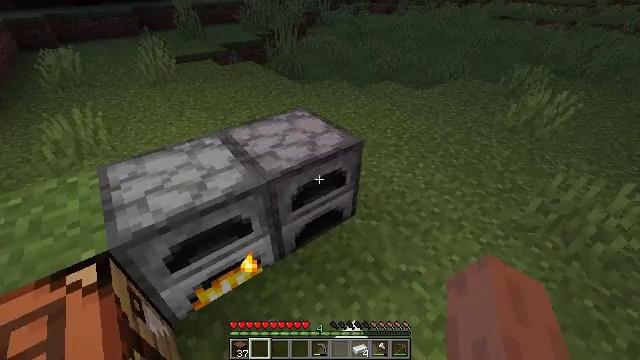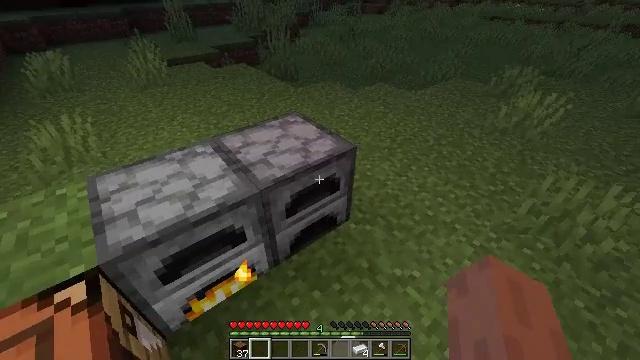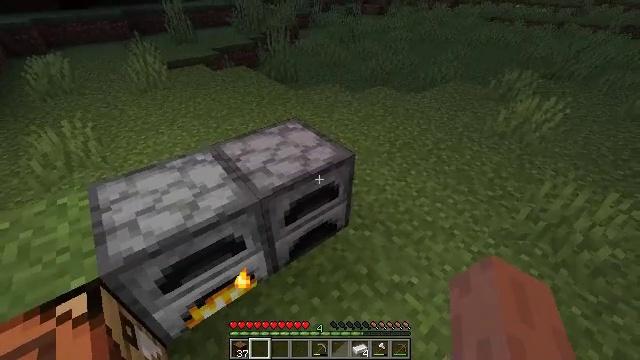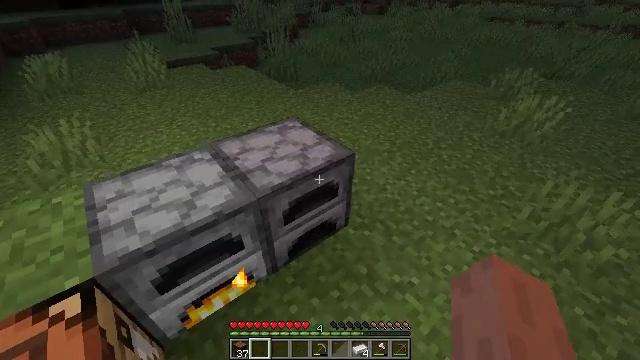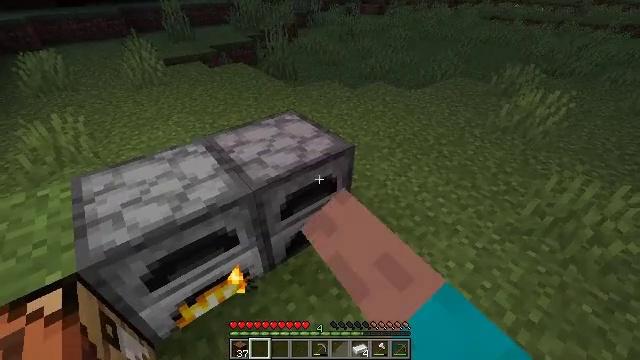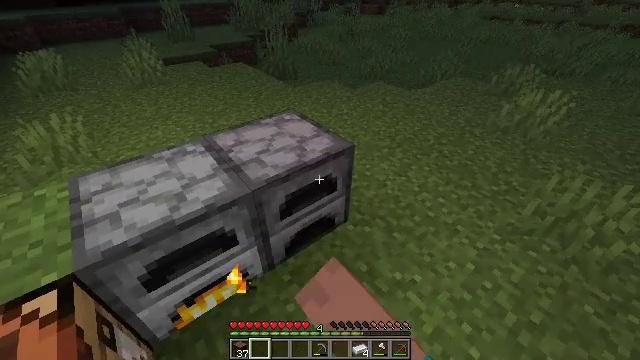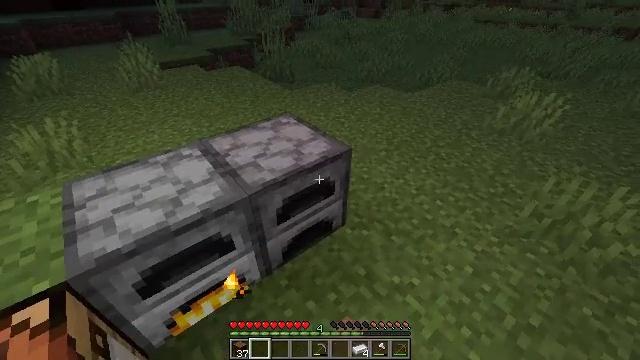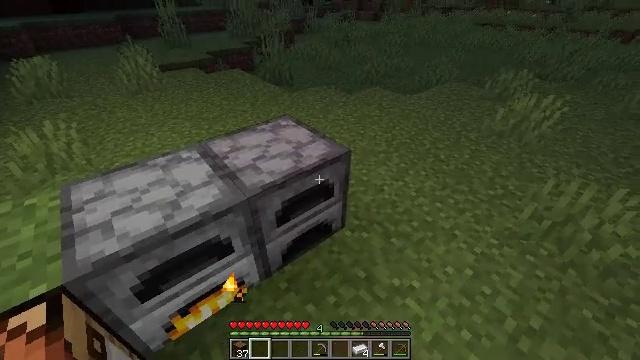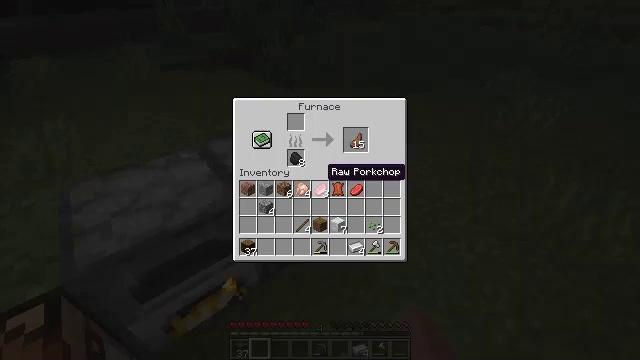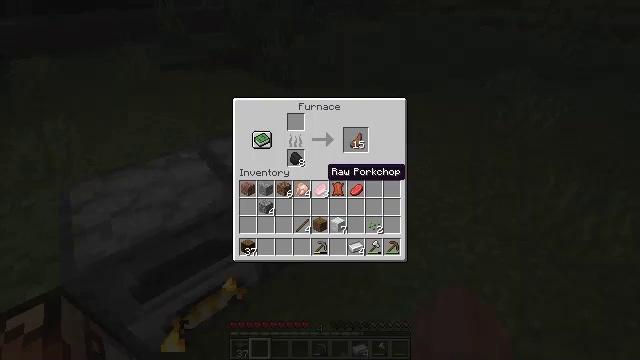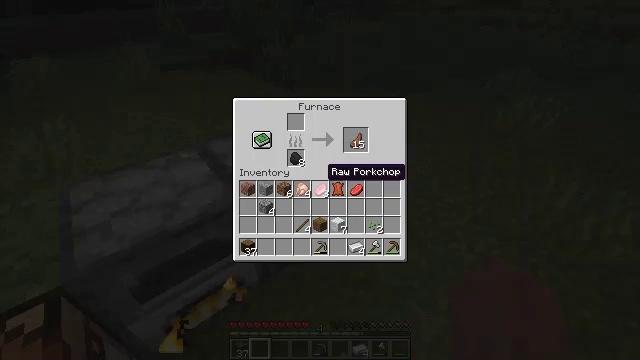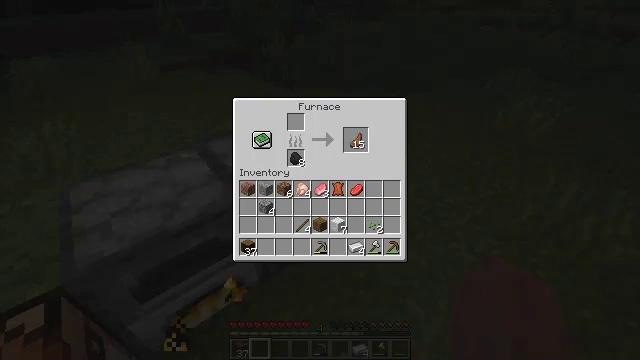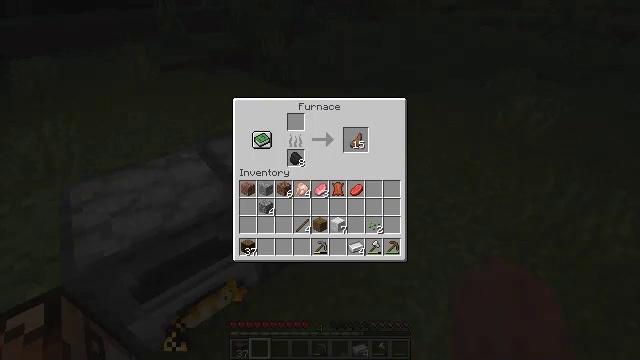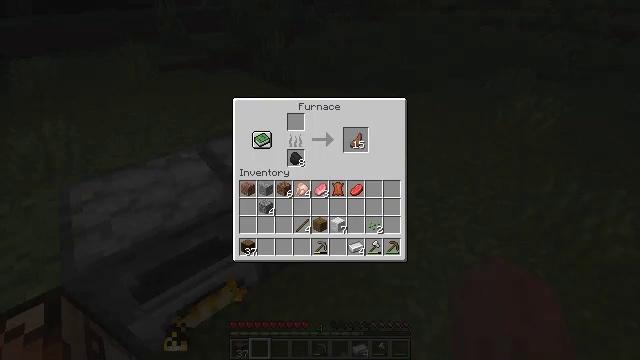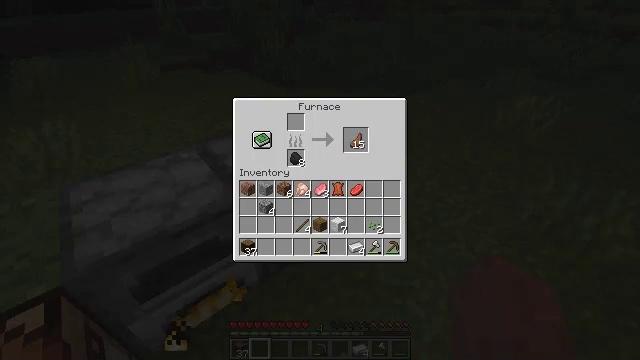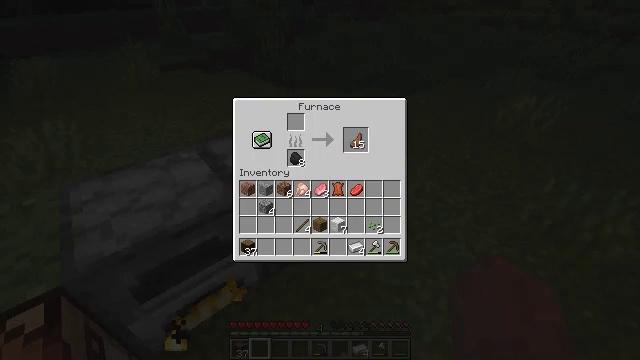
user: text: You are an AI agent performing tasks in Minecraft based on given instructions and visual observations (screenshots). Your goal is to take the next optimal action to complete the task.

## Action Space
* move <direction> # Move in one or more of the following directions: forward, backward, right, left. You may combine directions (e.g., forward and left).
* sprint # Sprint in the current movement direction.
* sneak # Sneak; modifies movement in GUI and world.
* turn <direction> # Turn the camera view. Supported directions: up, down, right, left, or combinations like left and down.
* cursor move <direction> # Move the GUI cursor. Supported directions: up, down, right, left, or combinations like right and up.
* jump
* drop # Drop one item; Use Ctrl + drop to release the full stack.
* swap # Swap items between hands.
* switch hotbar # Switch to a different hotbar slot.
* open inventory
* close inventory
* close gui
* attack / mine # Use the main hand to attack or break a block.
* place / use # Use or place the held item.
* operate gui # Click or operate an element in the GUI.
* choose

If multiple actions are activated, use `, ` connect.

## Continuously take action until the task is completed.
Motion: motion action
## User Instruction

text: Craft cooked mutton using raw mutton and a heat source.
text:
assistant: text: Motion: turn right
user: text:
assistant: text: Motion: no_op
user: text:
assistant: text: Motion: use / place
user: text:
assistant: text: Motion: use / place
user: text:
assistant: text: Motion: no_op
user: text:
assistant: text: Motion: no_op
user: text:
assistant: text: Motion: no_op
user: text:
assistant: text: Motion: open gui
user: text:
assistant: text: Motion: no_op
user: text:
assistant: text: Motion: sneak
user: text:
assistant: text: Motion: sneak
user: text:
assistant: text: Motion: sneak
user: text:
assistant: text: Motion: sneak
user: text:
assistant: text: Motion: sneak
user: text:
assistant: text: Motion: sneak
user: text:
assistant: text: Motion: sneak, cursor move right and up
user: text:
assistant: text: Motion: sneak
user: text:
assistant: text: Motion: sneak, cursor move up
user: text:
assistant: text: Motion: sneak
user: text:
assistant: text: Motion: sneak
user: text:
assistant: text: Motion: sneak
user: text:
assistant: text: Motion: sneak
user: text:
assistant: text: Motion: sneak, operate gui
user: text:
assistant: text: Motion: sneak, operate gui
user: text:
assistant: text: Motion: sneak, operate gui
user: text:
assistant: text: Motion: sneak
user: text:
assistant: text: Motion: sneak
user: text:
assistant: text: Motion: sneak, cursor move down
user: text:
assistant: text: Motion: sneak